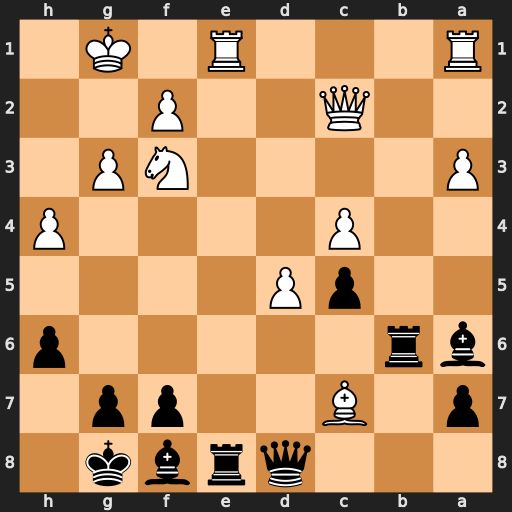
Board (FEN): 3qrbk1/p1B2pp1/br5p/2pP4/2P4P/P4NP1/2Q2P2/R3R1K1
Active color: b
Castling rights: -
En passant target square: -
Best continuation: Rxe1+ Rxe1 Qxc7